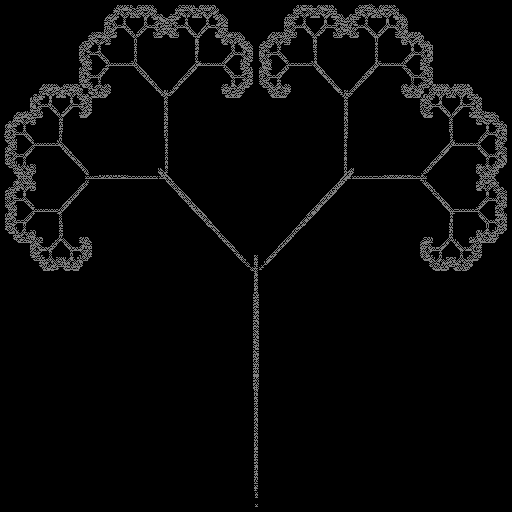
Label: sticks